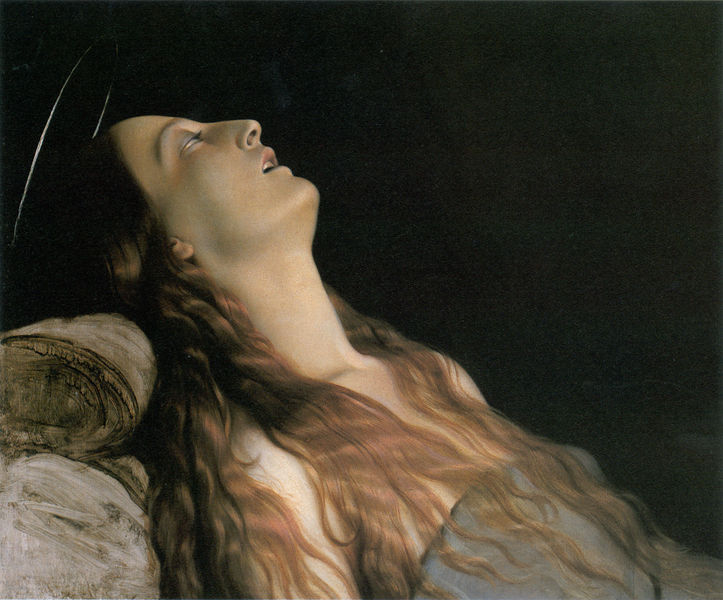
Titel: La Femme de l'artiste, Louise Vernet, sur son lit de mort, Die Frau des Künstlers, Louise Vernet, auf ihrem Totenbett
Künstler: Paul Delaroche
Standort: Nantes
Institution: Musée des Beaux-Arts
Schlagwörter: blau, dunkel, gemälde, haut, körper, schatten, schlaf, weiß, grün, mädchen, ocker, braun, brust, busen, decolte, frau, frisur, grau, haar, hell, hintergrund, holz, kleid, licht, mund, nase, ohr, profil, raum, schwarz, zimmer, ölbild, rot, tuch, beige, malerei, symbolismus, blond, jung, arm, arme, augen, blass, falten, gesicht, inkarnat, kleidung, lang, leiche, mensch, silber, tod, tot, trauer, hals, innenraum, portrait, porträt, öl, baumstamm, auge, gold, haare, stoff, stoffe, decke, augenbrauen, kinn, kontrast, lippen, locke, locken, schulter, schultern, schwarzer hintergrund, schön, seide, engel, hellblau, brüste, wangen, welle, wellen, sofa, liegen, schlafen, schlafende, lehne, tüll, beleuchtung, stille, lehnen, kissen, falte, wolle, glanz, bett, glänzen, glänzend, glatt, teint, wange, ölfarbe, ölfarben, augenbraue, geschlossen, ohrläppchen, wimpern, satin, knochen, fotorealismus, offen, krank, bedeckt, selbstmord, tote, engländer, ehefrau, kranz, damast, nasenloch, pupille, nasenlöcher, braue, rolle, liege, schein, heiligenschein, zähne, rote haare, wangenknochen, nimbus, gestorben, silbern, ausgestreckt, leichnam, sterben, verstorben, dekce, christlich, krankheit, rollen, vision, getötet, schräge, präraffaeliten, heiliger, schlüsselbein, heilige, golden, weich, gülden, heilig, maria, magdalena, jenseits, baumwolle, decoltee, ikone, aureole, strähnen, offener mund, zahn, auf, kopfkissen, decken, märtyrerin, gebrochen, fokus, erschöpfung, rotes haar, nackenrolle, lidschatten, decle, langes haar, theresa, wimper, beklemmung, decolette, kissten, zahnreihe, zugedeckt, gerechter, glatte haut, leichenschau, nackenrlle, wollw, haare haar, heresia, traumatisch